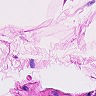
Metastatic tissue present: no